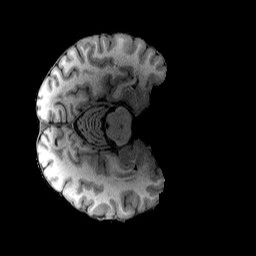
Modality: T1w
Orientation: axial
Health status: healthy